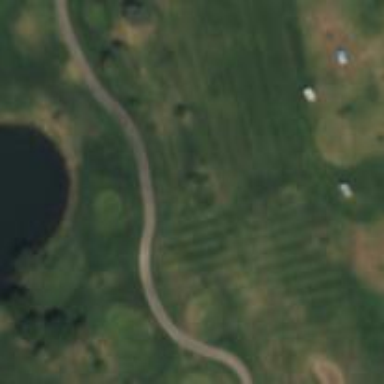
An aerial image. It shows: Service road used as golf cart path.